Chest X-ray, AP view. Patient: 56 years old, sex M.
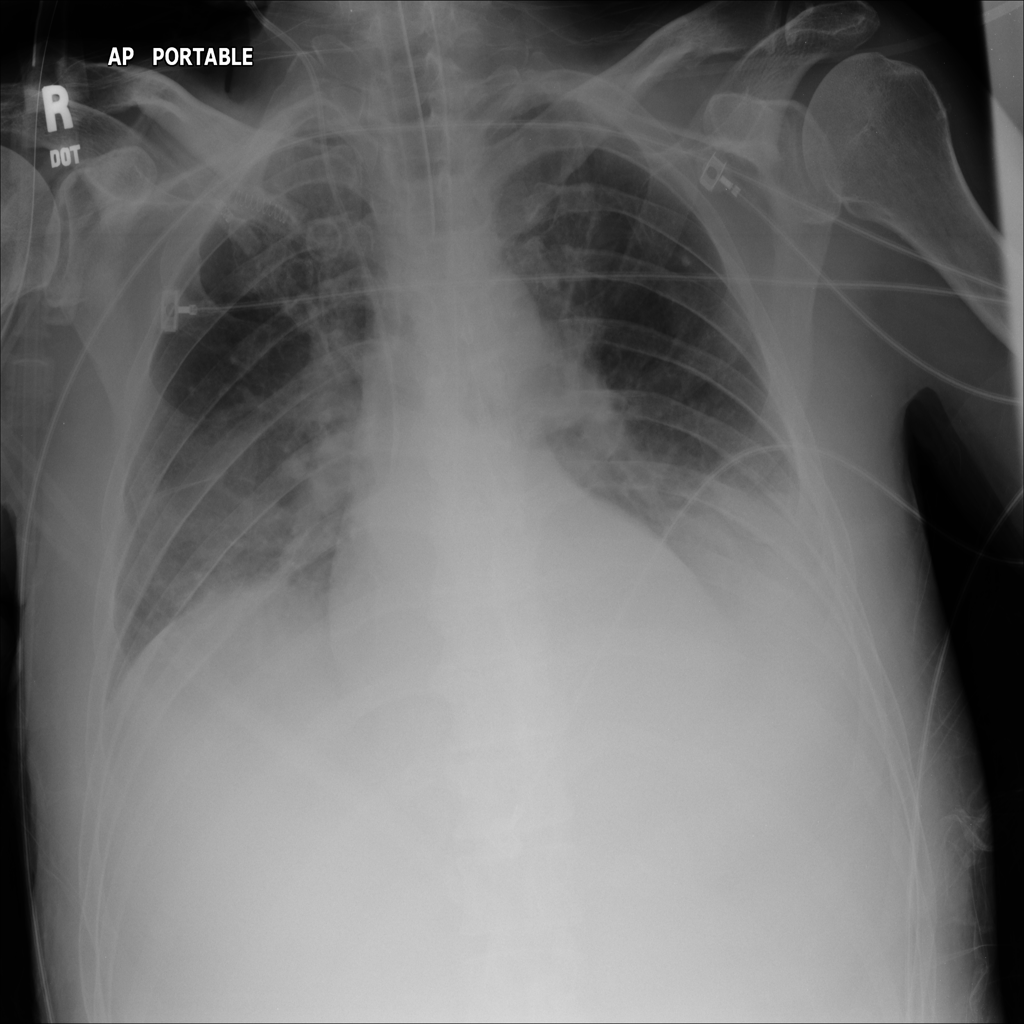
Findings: Consolidation, Effusion